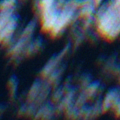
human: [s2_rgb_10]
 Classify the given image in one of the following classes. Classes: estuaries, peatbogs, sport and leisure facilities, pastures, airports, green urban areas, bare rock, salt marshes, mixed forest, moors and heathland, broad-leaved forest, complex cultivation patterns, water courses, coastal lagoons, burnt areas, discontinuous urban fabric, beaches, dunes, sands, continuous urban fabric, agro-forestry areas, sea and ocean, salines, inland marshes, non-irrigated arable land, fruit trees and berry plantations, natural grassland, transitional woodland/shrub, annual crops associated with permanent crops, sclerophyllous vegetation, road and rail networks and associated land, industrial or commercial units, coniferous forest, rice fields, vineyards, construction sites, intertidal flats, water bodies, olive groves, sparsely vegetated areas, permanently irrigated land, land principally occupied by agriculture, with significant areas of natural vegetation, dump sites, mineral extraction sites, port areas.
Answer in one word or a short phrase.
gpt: sea and ocean